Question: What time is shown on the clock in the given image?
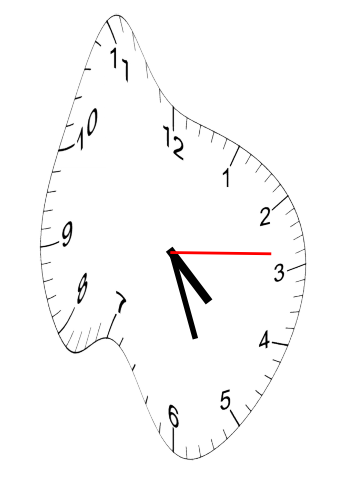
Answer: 04:26:14